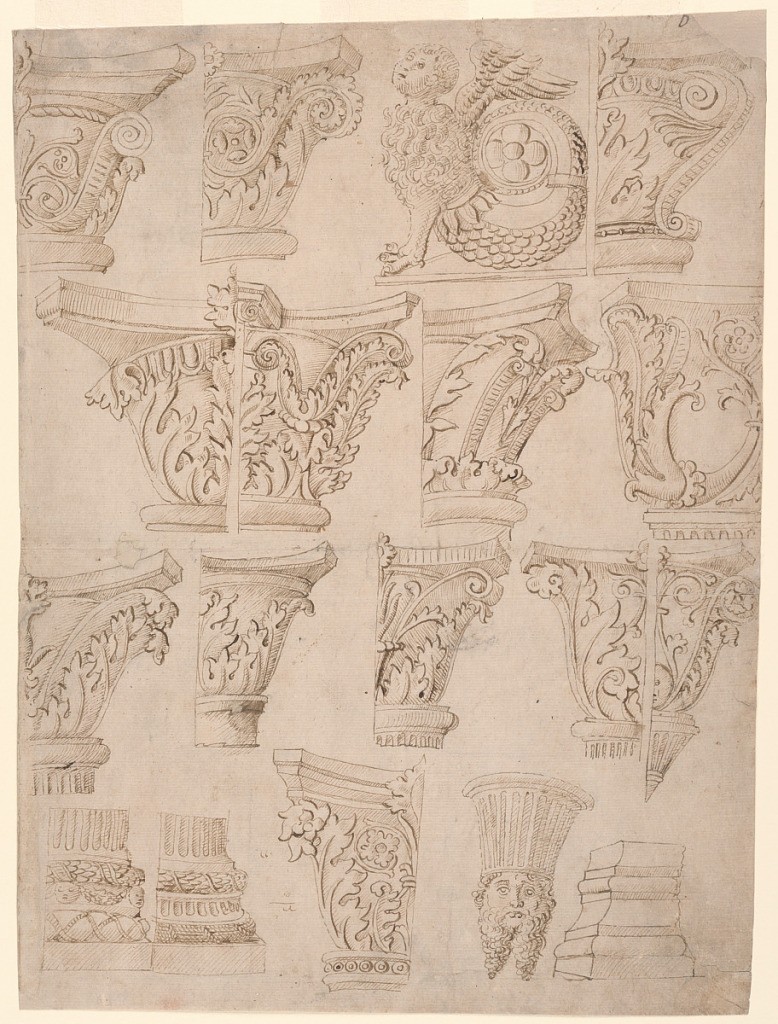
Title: Designs for Composite Capitals and Bases
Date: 1530–1540
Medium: Pen and brown ink on off-white laid paper
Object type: Drawing
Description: Group of architectural designs showing fourteen portions of composite capitals and four bases. Top row: three right halves of capitals shown in elevation. A figure of a harpy with a fishtail scroll. Second row: two left and two right halves of capitals. Third row: four right halves of capitals, one left half. The tops of the shafts are shown below four of the designs. The fifth is supported by a fluted bracket. Bottom row: two right parts of bases of fluted columns, the left half of a capital, a bearded head supporting a fluted bracket fragment of a moulded base, shown from a corner. Verso: at top right, a capital obliquely shown. At bottom edge, three top parts of capital and the left half of another.